Field crop: tomato
Growth stage: 1
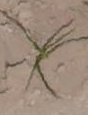
Species: cyperus